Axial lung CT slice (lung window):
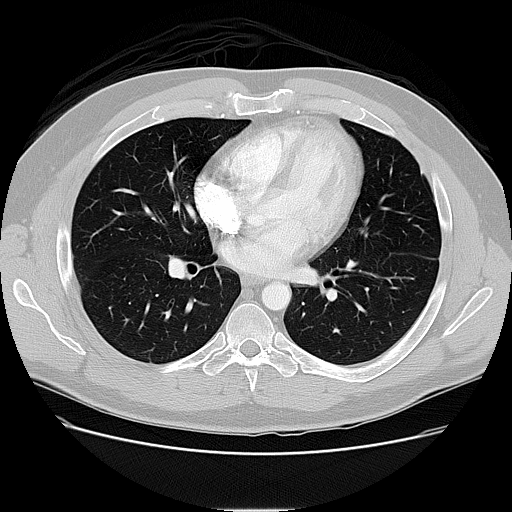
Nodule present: no